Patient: sex F, age 67
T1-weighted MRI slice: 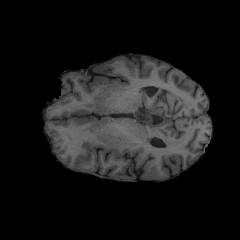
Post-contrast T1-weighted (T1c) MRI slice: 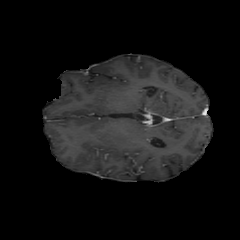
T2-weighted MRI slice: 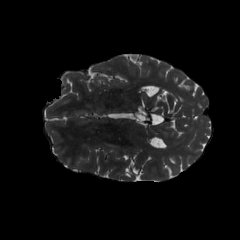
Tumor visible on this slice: yes
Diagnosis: Astrocytoma, IDH-mutant
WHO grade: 4